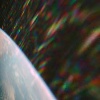
Label: sunburn